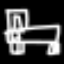
Label: bed